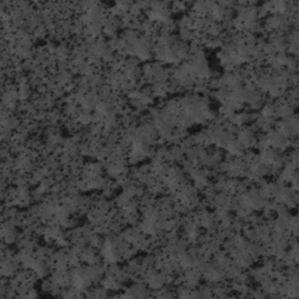
Label: frost